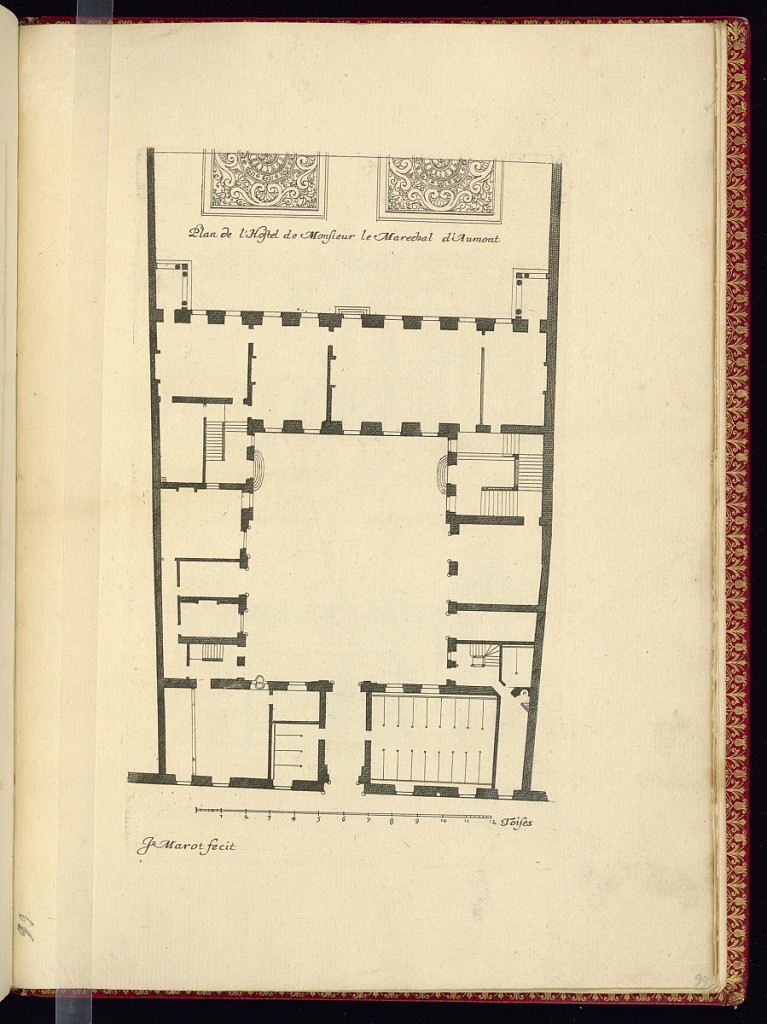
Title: Plan de l’Hostel de Monsieur le Marechal d’Aumont
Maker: Jean Marot, French, 1619 - 1679
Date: ca.1635–ca.1660
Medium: Etching on laid paper
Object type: Print
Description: An architectural floor plan of the Duc d'Aumont's Parisian hôtel particulier (grand house) with a scale below. The plate is titled and signed.